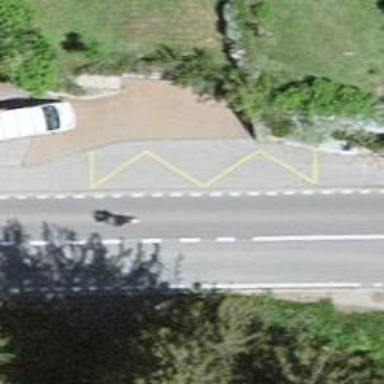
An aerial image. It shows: Public transport stop position.